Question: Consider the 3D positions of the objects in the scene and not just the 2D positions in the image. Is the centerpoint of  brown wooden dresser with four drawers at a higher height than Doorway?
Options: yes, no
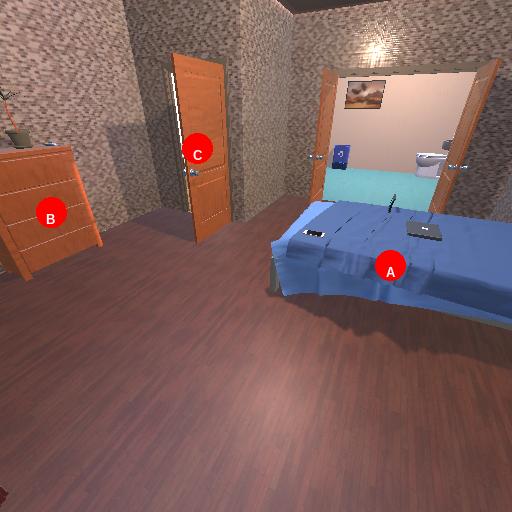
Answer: yes